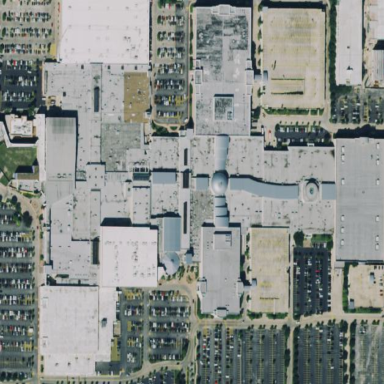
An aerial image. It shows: Mall building.